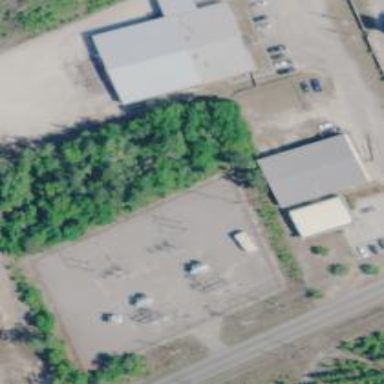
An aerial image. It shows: There is distribution substation enclosed by fence.